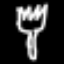
Label: fork